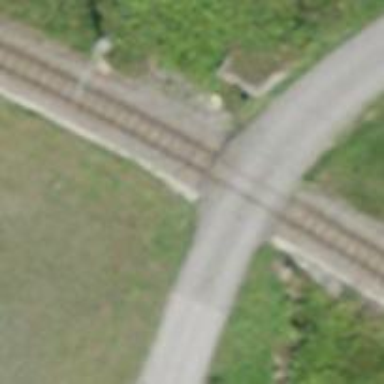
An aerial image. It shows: Railway level crossing.